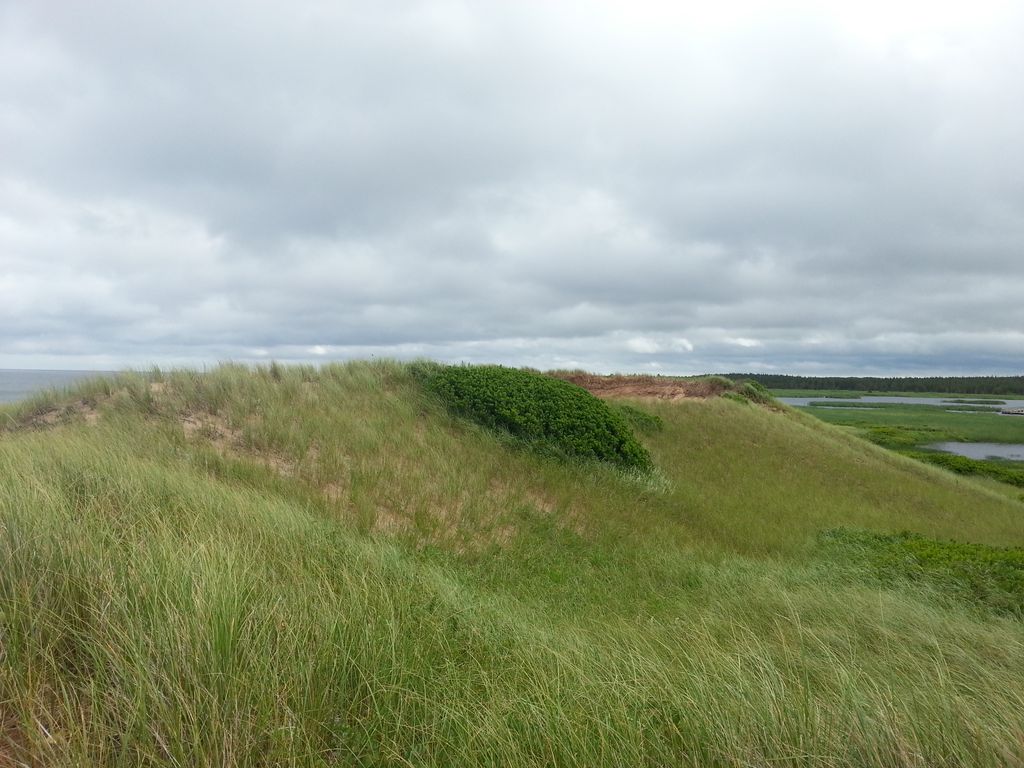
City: charlottetown